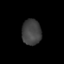
Tissue: lung
Cell type: Epithelial cells
Senescence score: 0.1279
Nuclear area (px): 484
Mean DAPI intensity: 65.558